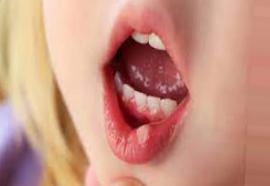
Condition: Mouth Ulcer